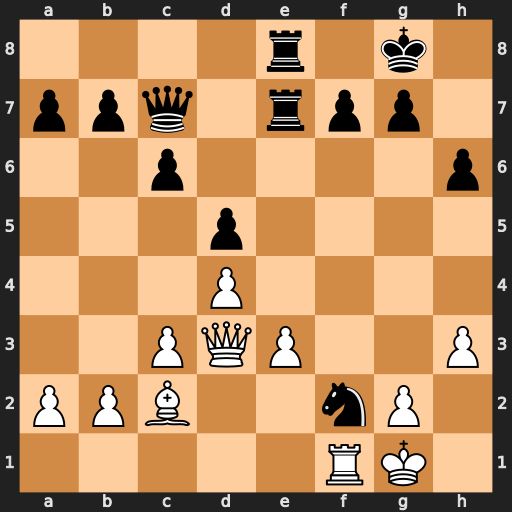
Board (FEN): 4r1k1/ppq1rpp1/2p4p/3p4/3P4/2PQP2P/PPB2nP1/5RK1
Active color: w
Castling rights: -
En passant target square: -
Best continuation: Qh7+ Kf8 Qh8#